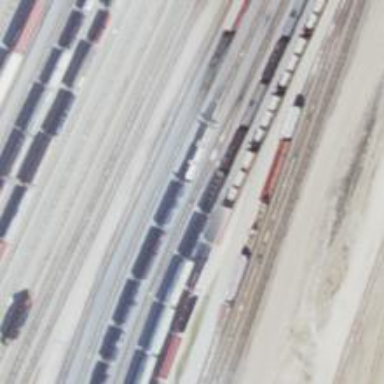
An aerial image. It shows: Railway yard in service.